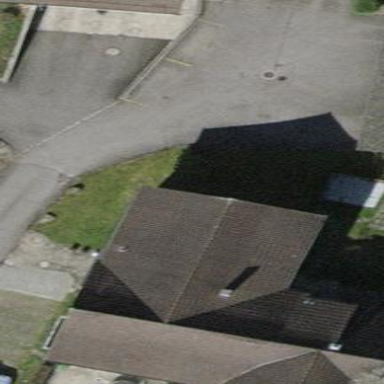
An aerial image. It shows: Terrace building.